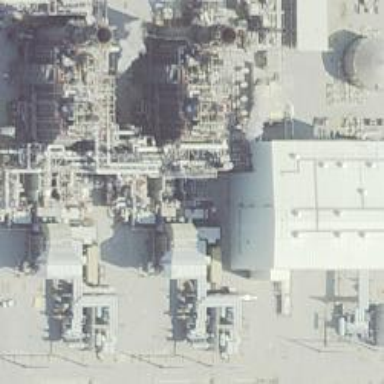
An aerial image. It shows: Gas turbine power generator.